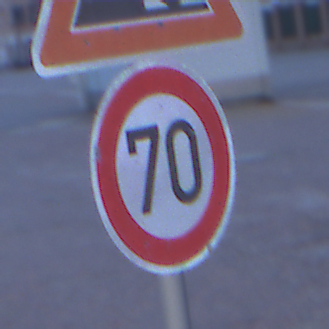
Verkehrszeichen: Geschwindigkeit70
Zusatzzeichen oben: SteinschlagLinks
Umgebung: Outdoor, Urban
Tageszeit: Dawn
Wetter: PartlyCloudy
Licht: Natural
Jahreszeit: NotSpecified
Kontrast: LowContrast